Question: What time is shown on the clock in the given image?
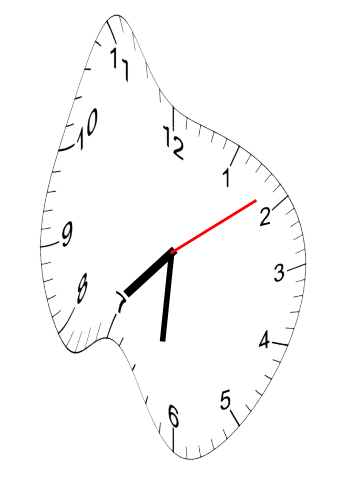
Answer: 07:31:09